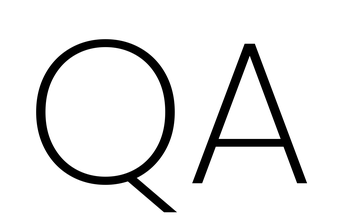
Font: Poppins-ExtraLight